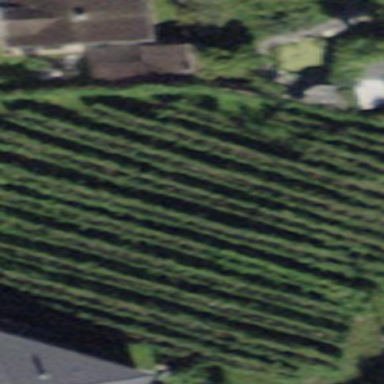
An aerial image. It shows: Vineyard with grape crops.